Question: I am making an app that has a (child) View inside a Scroll View. I understand I have to explicitly set the child View's width since the Scroll View won't provide that information to the child, but how can I make this child View's width auto-adjust based on the width of the device?
For example, in the below I've set the width to 380 which centers the "Quotes" in iPhone 6, but makes them slightly right of center in iPhone 5.

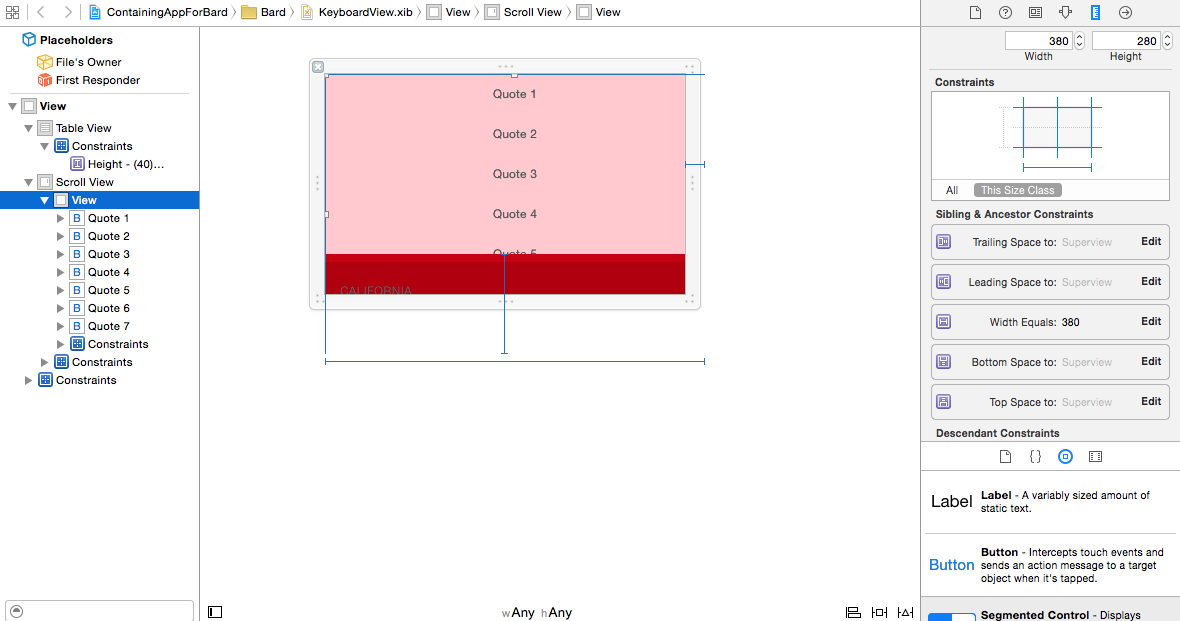
Answer: You can use auto layout to set the width of your subView equal to your main View by performing a control drag from your subView to your main View like this:

Then select "Equal Widths" from the popup